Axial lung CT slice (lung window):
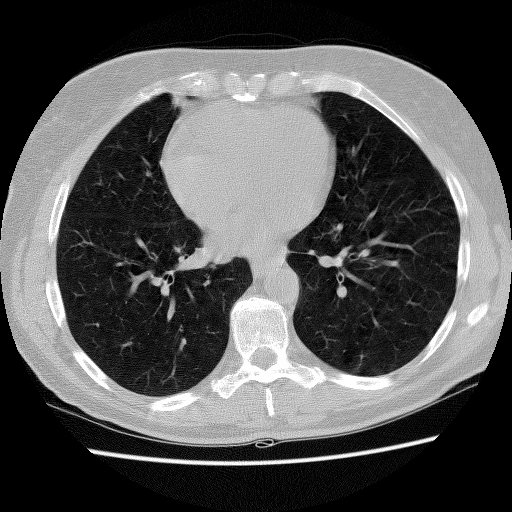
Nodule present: no